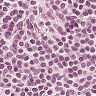
Metastatic tissue present: no